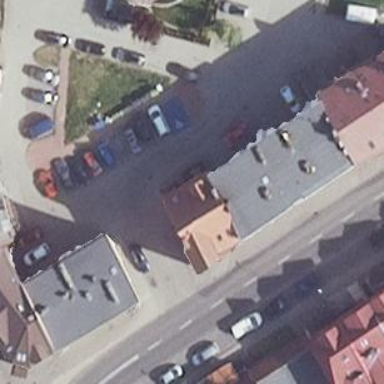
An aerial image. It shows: Residential building.